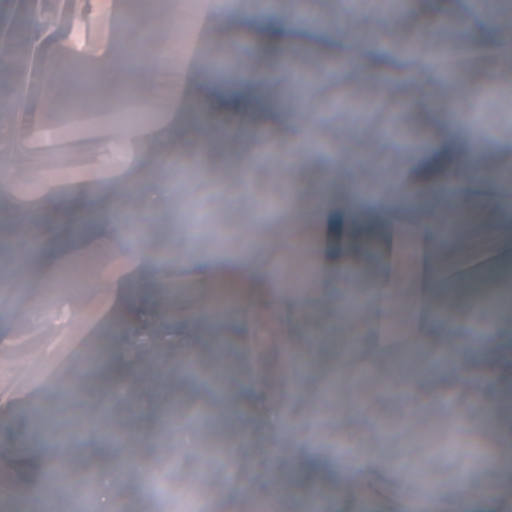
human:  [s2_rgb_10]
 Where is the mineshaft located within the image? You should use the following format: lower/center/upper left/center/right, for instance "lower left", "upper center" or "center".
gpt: The mineshaft is located in the center left of the image.
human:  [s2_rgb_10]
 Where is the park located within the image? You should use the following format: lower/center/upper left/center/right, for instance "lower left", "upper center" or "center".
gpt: The park is located in the lower left of the image.
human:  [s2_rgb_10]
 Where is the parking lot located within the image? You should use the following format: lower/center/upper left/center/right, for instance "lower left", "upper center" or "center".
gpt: The parking lot is located in the lower left of the image.
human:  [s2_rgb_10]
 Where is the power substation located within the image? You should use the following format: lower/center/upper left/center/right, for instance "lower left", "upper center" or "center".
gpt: The power substation is located in the center of the image.
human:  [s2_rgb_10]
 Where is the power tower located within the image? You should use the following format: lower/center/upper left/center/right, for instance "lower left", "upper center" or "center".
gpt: The power tower is located in the right of the image.
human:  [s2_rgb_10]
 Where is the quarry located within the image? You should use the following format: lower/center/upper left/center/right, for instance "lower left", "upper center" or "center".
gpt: There is no quarry in the image.